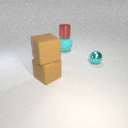
small red metal cylinder behind large brown rubber cube